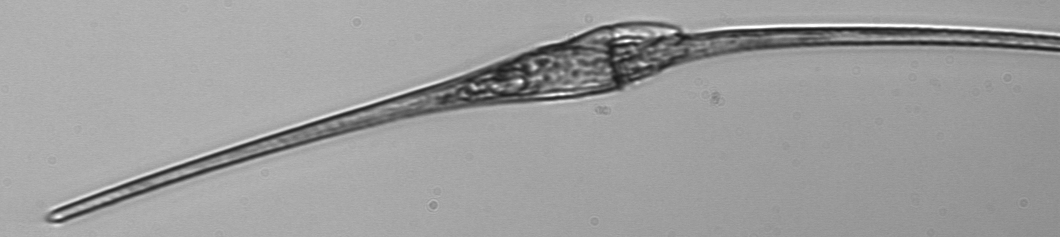
Label: Tripos_fusus